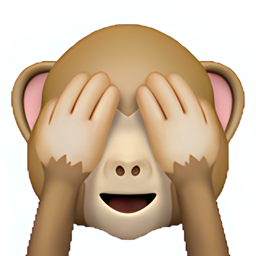
Name: see no evil monkey
Emoji: 🙈
Group: Smileys & Emotion
Sub-group: monkey-face